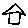
Label: house